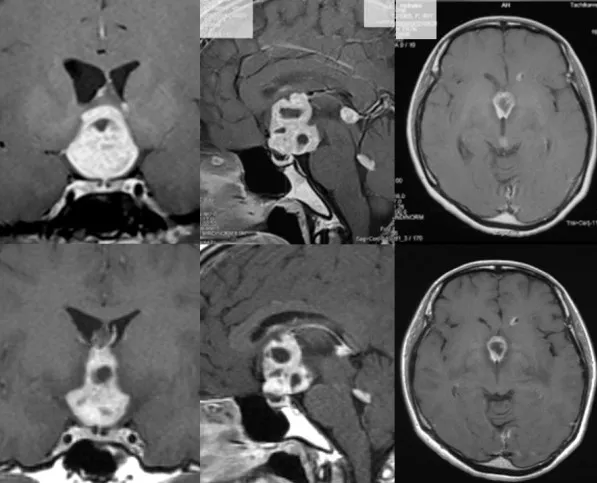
Contrast-enhanced MRI showing multiple enhanced lesions in the third ventricle, pineal region, and fourth ventricle (upper).
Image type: radiology (mri)